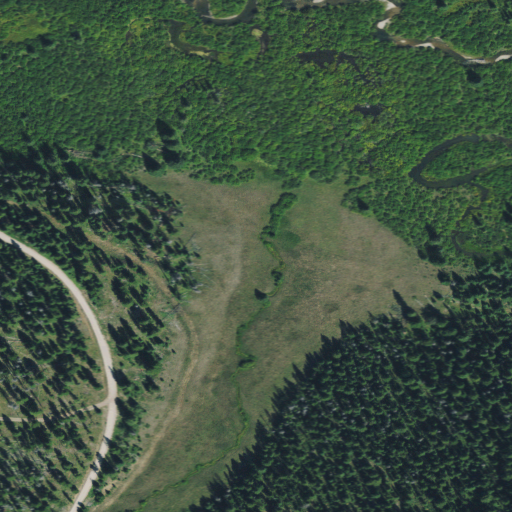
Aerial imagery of valley in Montana named Allen Gulch containing evergreen forest, shrub, open development, and woody wetlands